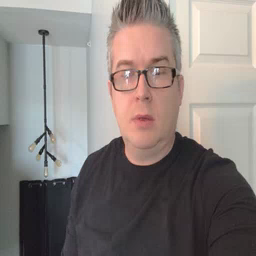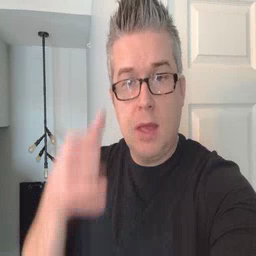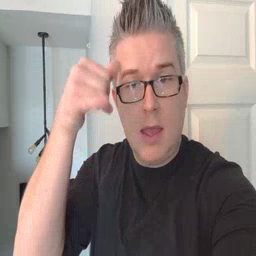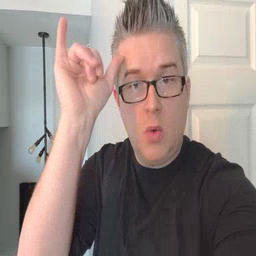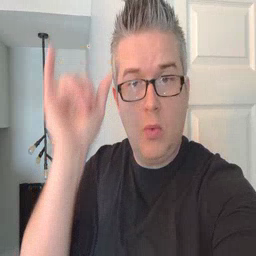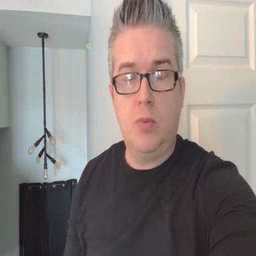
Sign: cow